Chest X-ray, AP view. Patient: 59 years old, sex F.
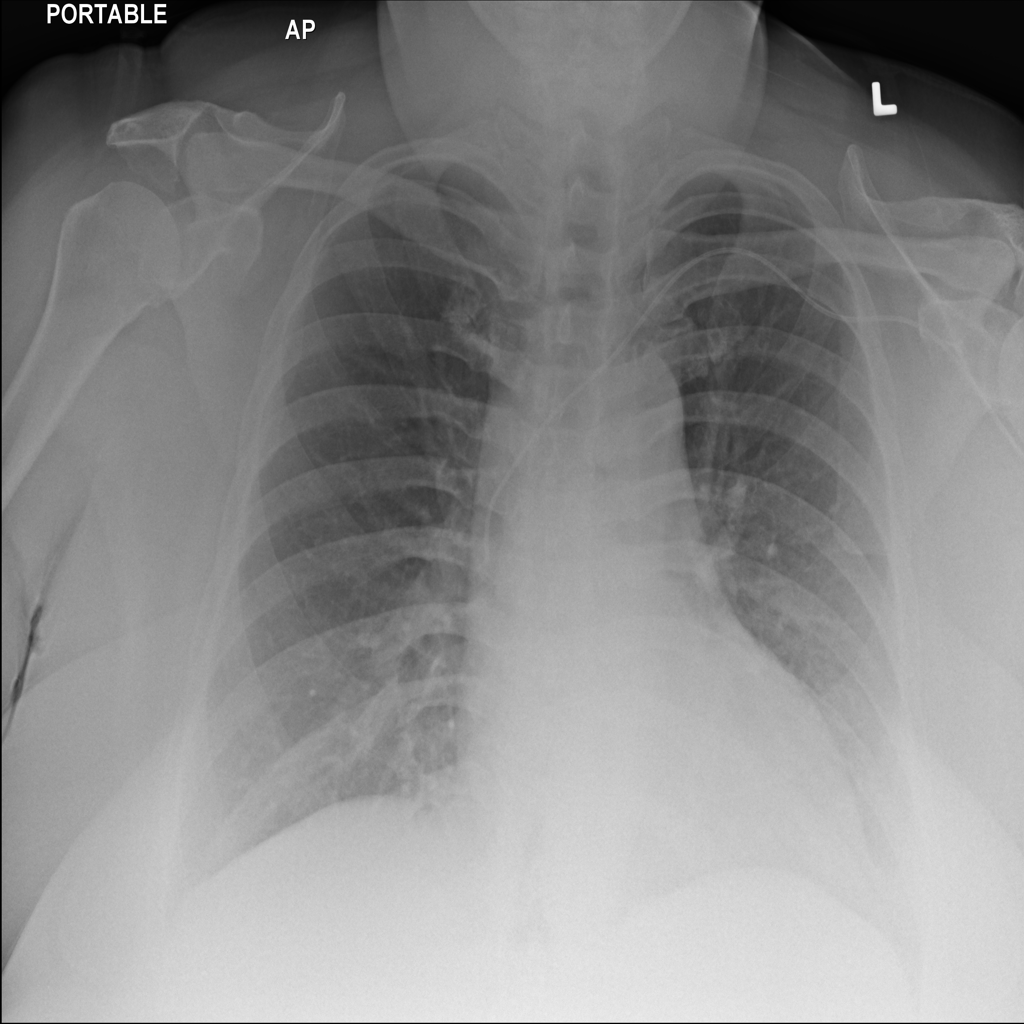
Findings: No Finding